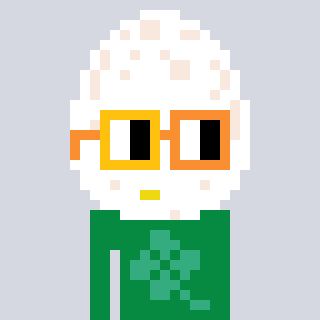
a pixel art character with square yellow and orange glasses, a egg-shaped head and a green-colored body on a cool background